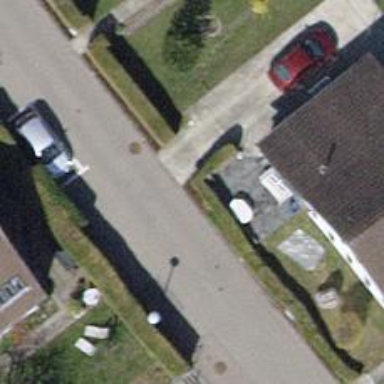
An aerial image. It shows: Hedge acting as barrier.